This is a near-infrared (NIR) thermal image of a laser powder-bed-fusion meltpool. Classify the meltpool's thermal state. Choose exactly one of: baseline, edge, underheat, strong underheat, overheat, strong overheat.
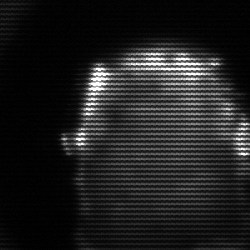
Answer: baseline